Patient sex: M
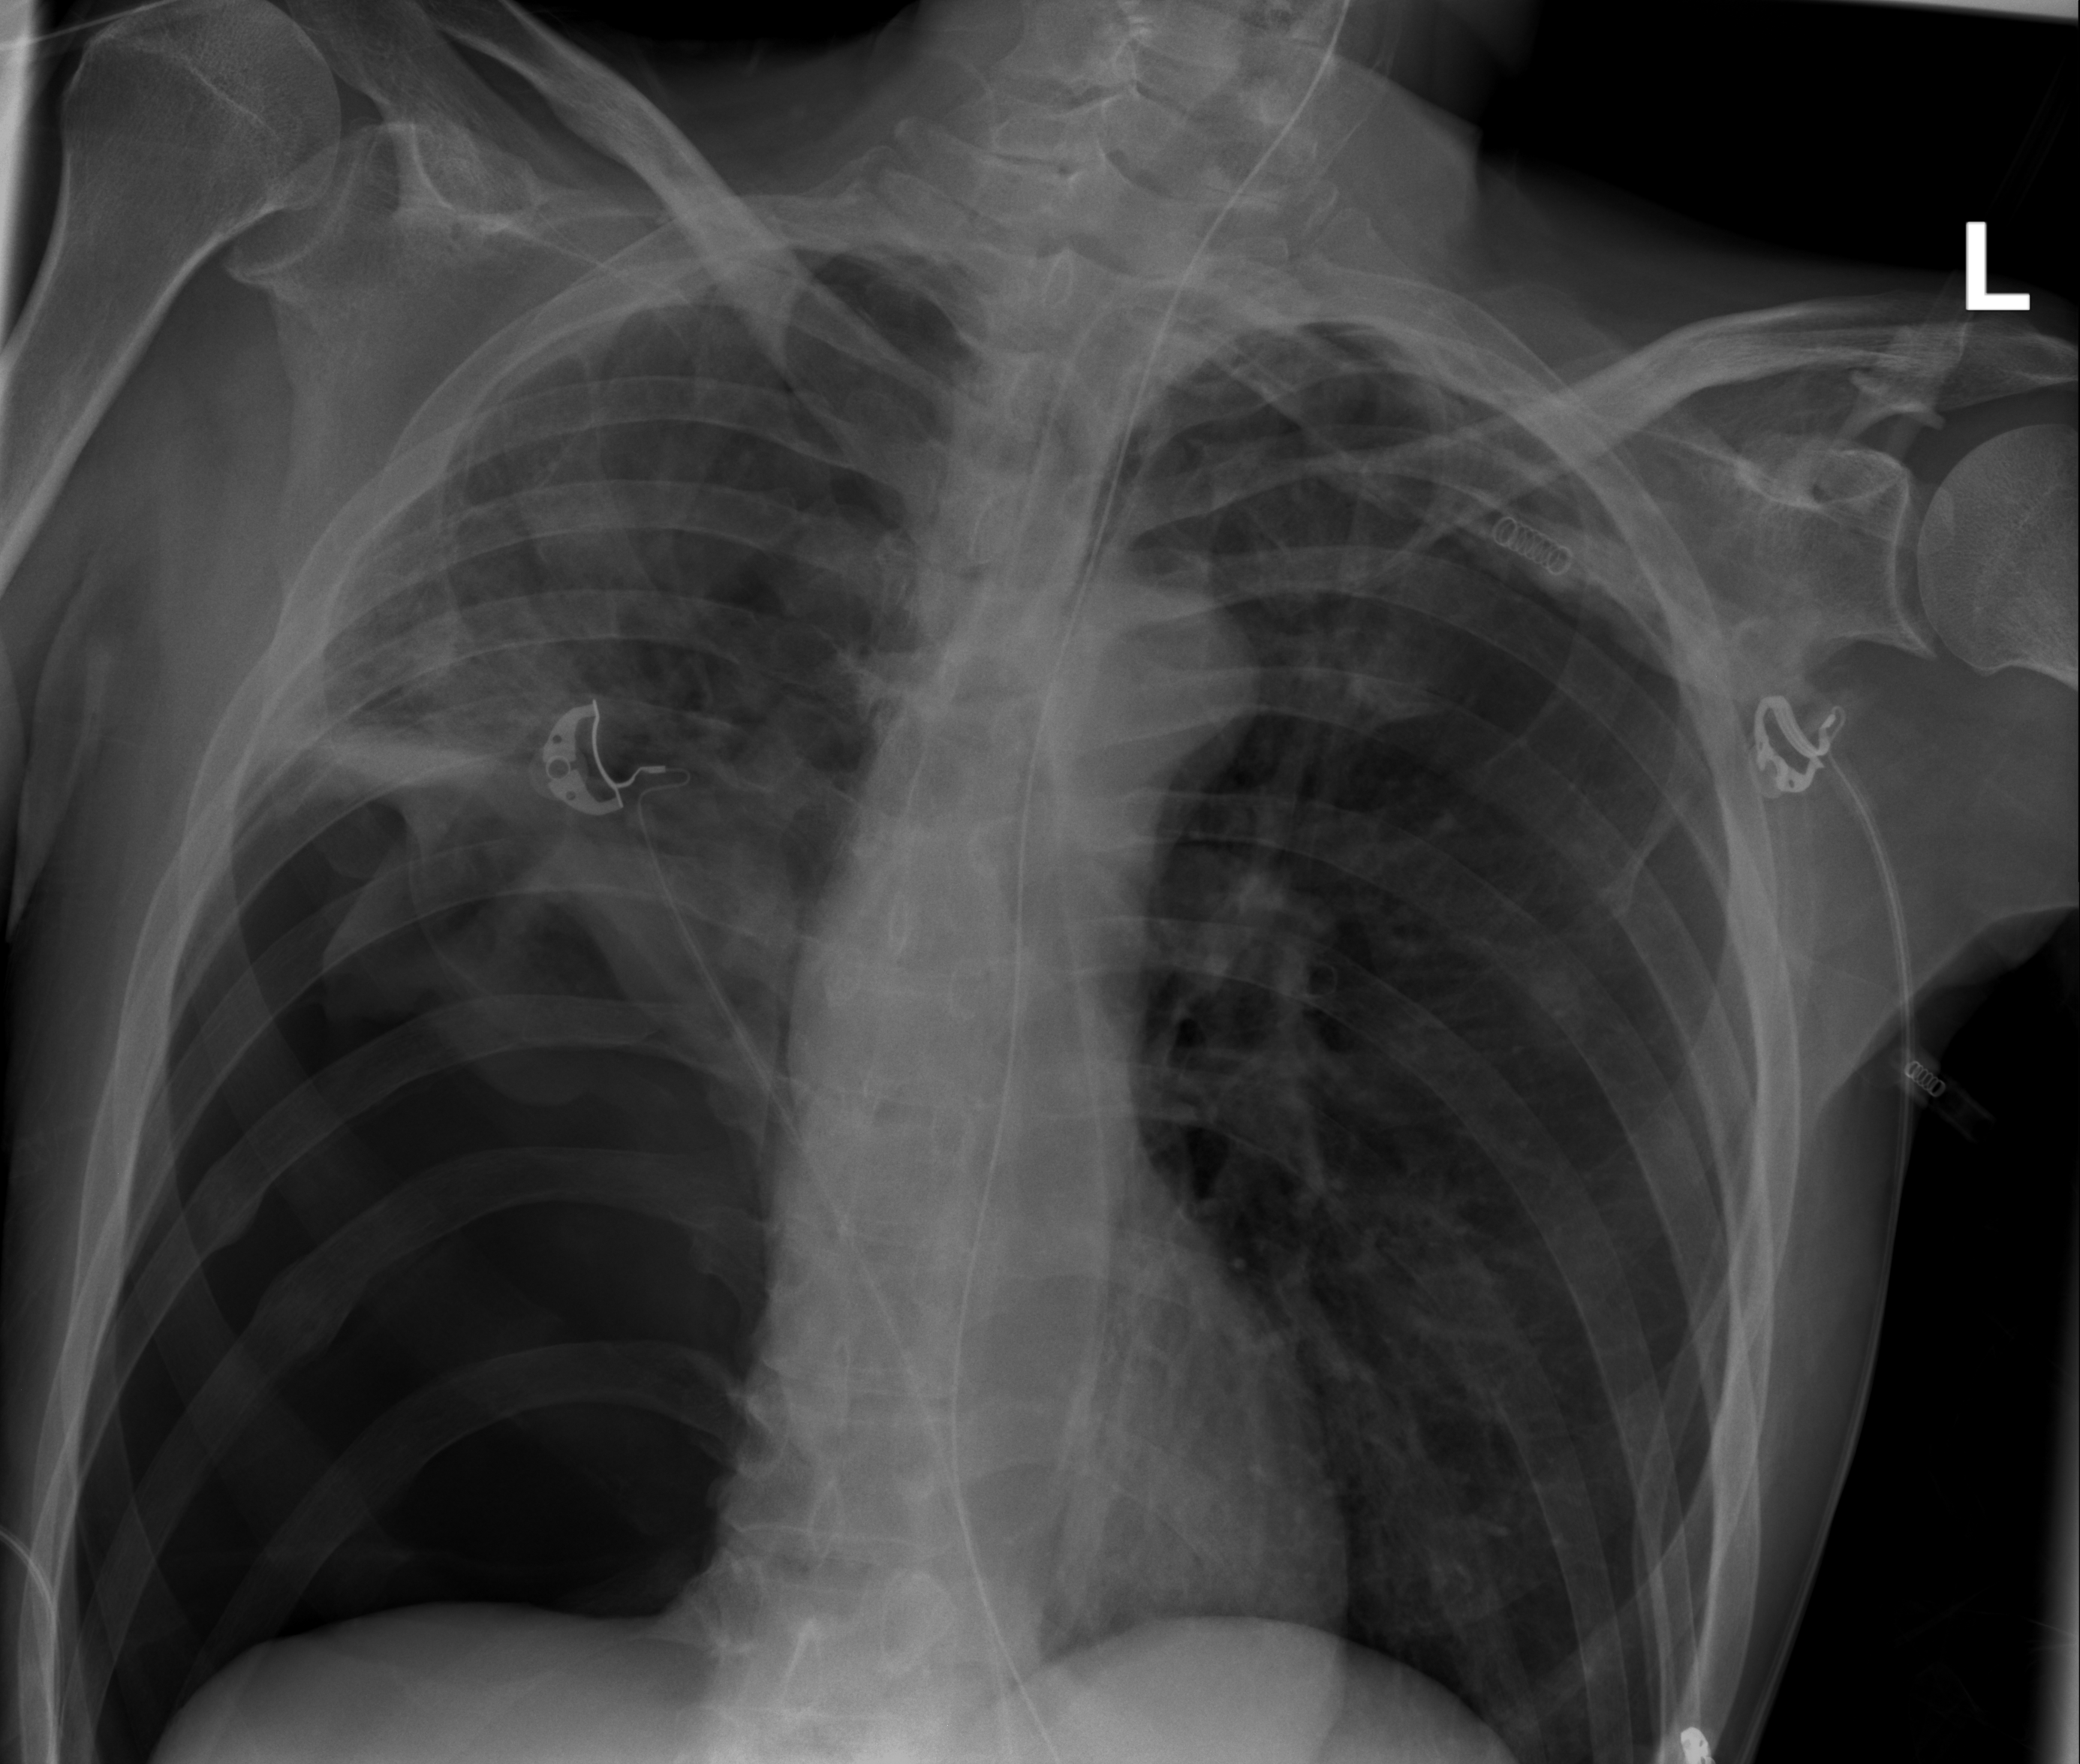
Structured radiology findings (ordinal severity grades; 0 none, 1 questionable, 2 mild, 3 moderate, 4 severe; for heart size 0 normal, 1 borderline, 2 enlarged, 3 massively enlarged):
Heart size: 0
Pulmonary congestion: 0
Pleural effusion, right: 0
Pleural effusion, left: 0
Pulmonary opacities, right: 0
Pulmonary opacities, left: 0
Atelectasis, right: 2
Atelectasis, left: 0